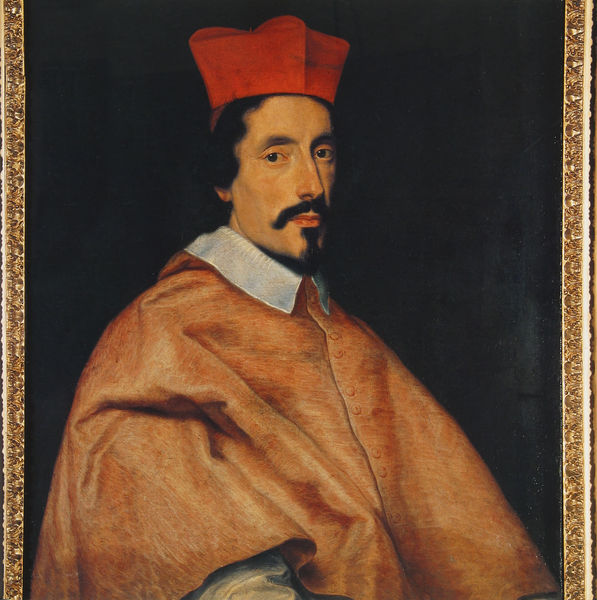
Titel: Bildnis des Kardinals Neri Corsini (d. Ä.)
Künstler: Giovanni Battista Gaulli
Institution: Rom, Galleria Corsini
Schlagwörter: gemälde, mann, umhang, weiß, ausschnitt, hut, orange, schwarz, rot, bart, jung, schnurrbart, blass, falten, kragen, goldrahmen, portrait, porträt, gold, bischof, kinnbart, kardinal, halbprofil, mittelalter, vasari, schwarzhaarig, kardinalshut, portraitmalerei